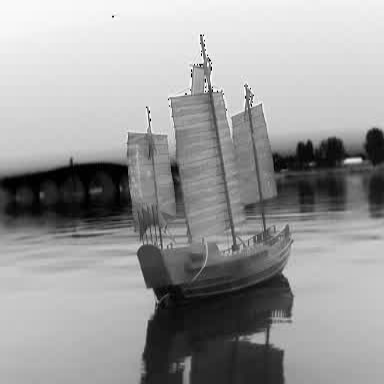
There is a sailboat in the infrared image.